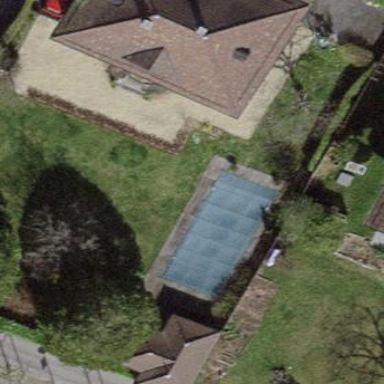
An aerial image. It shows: Swimming pool located in leisure land.